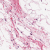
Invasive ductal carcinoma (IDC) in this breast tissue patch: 0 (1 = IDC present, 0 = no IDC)